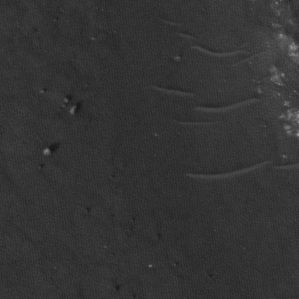
Label: non_frost